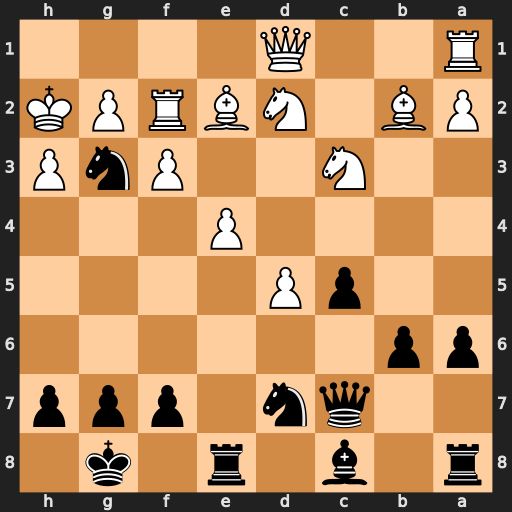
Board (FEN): r1b1r1k1/2qn1ppp/pp6/2pP4/4P3/2N2PnP/PB1NBRPK/R2Q4
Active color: b
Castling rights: -
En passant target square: -
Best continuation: Nf1+ Kg1 Qh2+ Kxf1 Qh1#